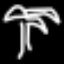
Label: palm tree